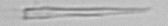
Label: fiber